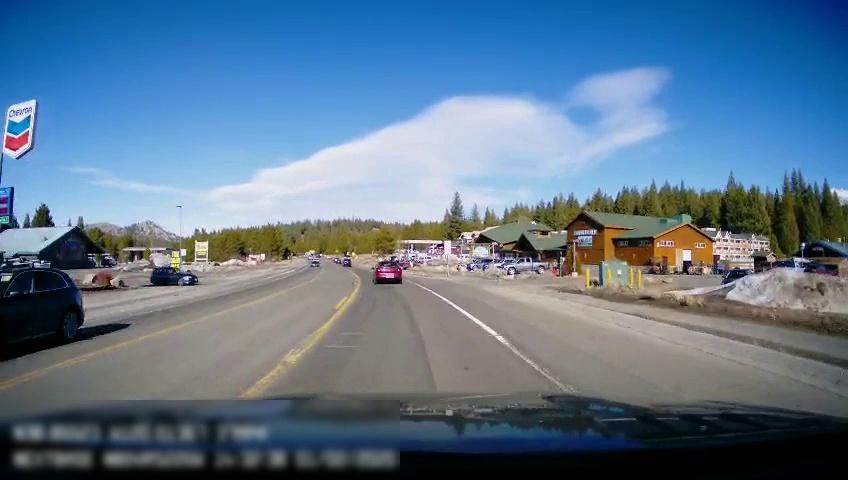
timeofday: Day
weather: Sunny
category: Drivable Space
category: Drivable Space
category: Vehicles | Car
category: Vehicles | SUV
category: Vehicles | SUV
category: Vehicles | Car
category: Vehicles | Truck
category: Vehicles | Truck
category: Vehicles | Car
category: Vehicles | SUV
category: Vehicles | SUV
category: Vehicles | Truck
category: Vehicles | Truck
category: Lanes | Current Lane
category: Lanes | Current Lane
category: Lanes | Opposite Lane
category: Lanes | Opposite Lane
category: Lanes | Opposite Lane
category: Traffic | Signs